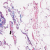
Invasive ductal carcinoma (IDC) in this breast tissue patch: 0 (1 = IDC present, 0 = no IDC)